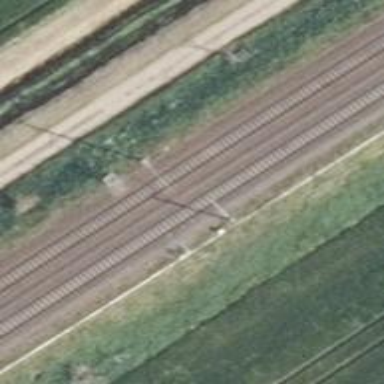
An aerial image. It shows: Railway signal.